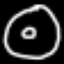
Label: donut